Question: This should be interesting. Here's what I'm trying to do with CSS:
1. The words "An Example Alignment" should be in a single <h1> element.
2. The word "Alignment" should be on the second line (easy with a <br /> tag).
3. The word "An" should be smaller than the other words (easy with a <span> tag).

So we have:
'''
<h1><span>An</span> Example <br />Alignment</h1>
'''
-
Here's what it should like: <URL>
But that's an ugly solution as there are two '<h1>' elements.
Any ideas of how to do this with CSS by keeping the HTML the same? Very curious to hear. Thank you in advance.
'<span>''<h1>'
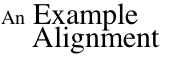
Answer: I would use two span classes in the same H1 tag:
'''
<h1>
<span class="small-text">An</span> Example
<span class="line-two">Alignment</span>
</h1>
'''
Then update your CSS accordingly:
'''
h1 {
font-size: 30px;
}
span.small-text {
font-size: 20px;
}
.line-two{
display:block;
margin-left: 31px;
}
'''
You don't even need the '<br />' since you can just display the second span as 'display:block;'
Updated fiddle here: <URL>